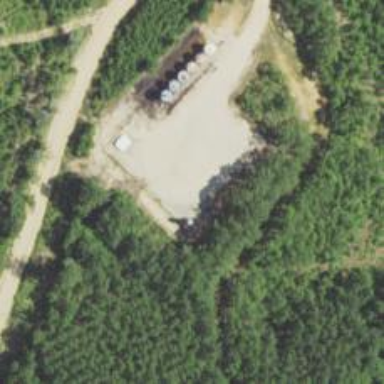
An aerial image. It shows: Petroleum well.